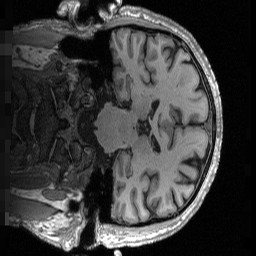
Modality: T1w
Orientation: coronal
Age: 60
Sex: male
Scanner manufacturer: siemens
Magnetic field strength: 3 T
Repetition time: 2.53 s